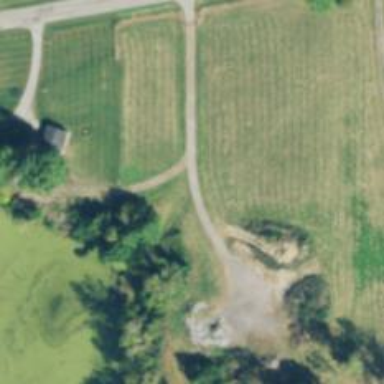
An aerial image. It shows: Driveway.